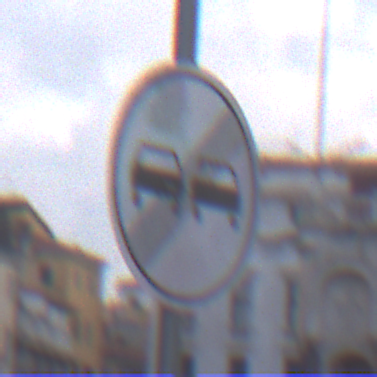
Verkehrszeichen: EndeUeberholverbot
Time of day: SunriseSunset
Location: Outdoor (Urban)
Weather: PartlyCloudy
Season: NotSpecified
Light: Natural